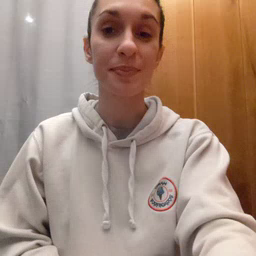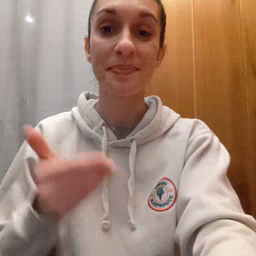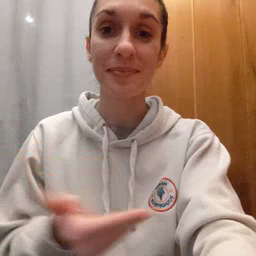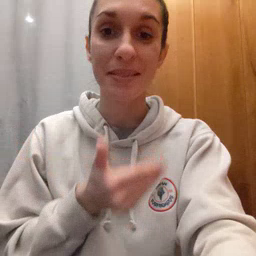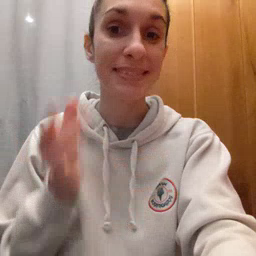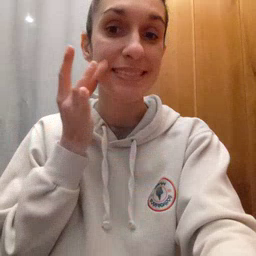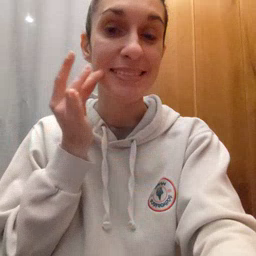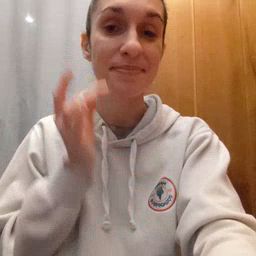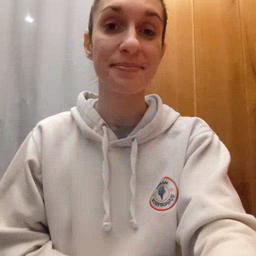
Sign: kitty